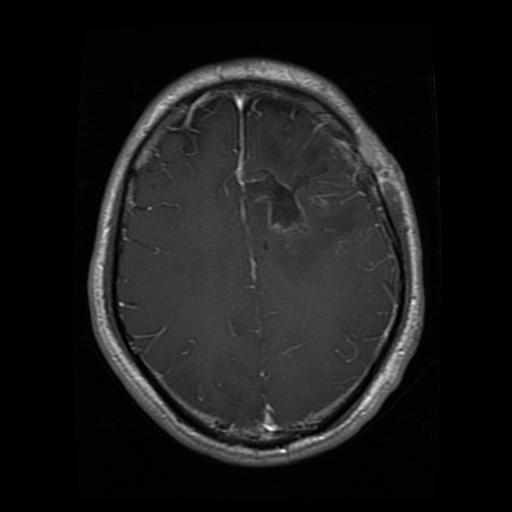
Label: glioma